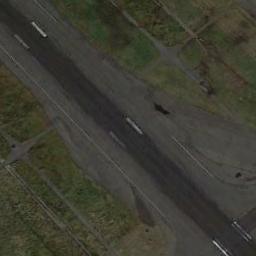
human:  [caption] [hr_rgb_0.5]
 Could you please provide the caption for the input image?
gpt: The runway is surrounded by grass .

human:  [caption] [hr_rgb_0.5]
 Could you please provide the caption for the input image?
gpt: The runway goes through the lawn .

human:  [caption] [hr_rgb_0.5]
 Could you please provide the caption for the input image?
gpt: The runway is on the grass .

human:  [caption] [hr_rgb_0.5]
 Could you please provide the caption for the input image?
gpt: There is a green lawn next to the runway, And there are white dashes on the runway .

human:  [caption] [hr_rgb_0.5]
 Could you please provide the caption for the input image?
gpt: There are green meadows beside the runway .